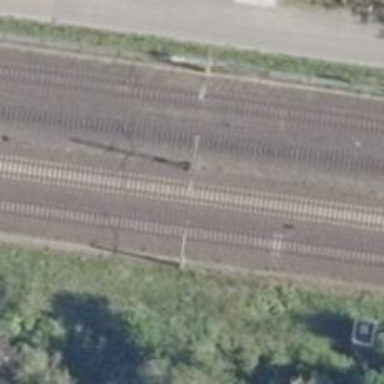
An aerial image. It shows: Milestone along the railway with catenary mast.